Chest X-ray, AP view. Patient: 57 years old, sex M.
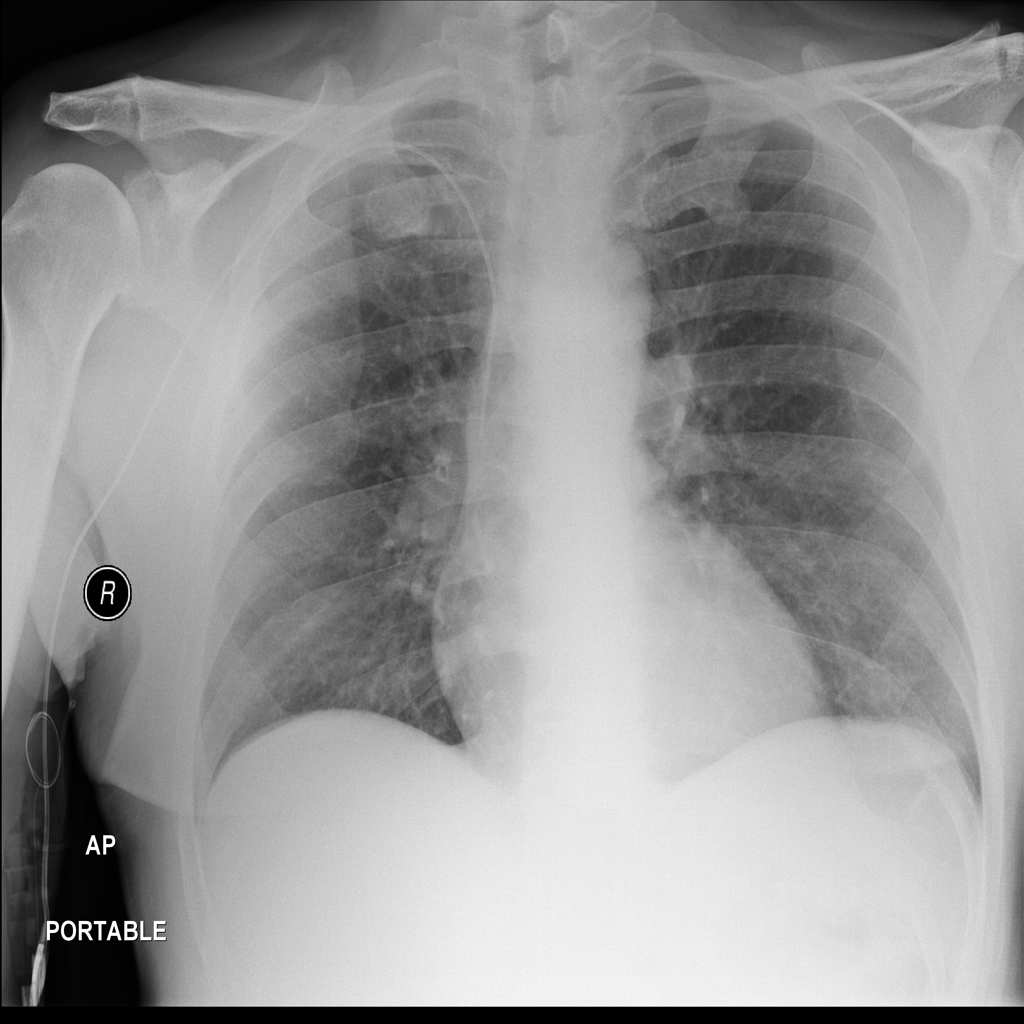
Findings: No Finding